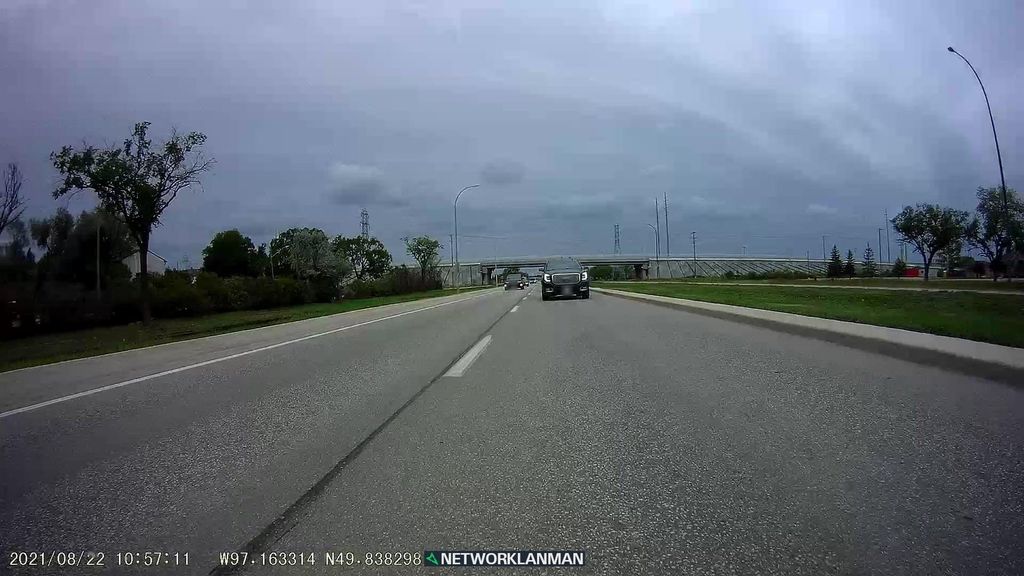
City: winnipeg